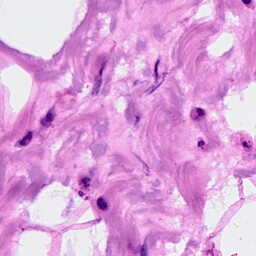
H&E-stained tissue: Breast